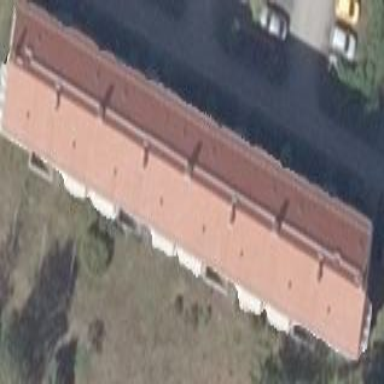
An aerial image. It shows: Gabled roof apartments building.